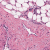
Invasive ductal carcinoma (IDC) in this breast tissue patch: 1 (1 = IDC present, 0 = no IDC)